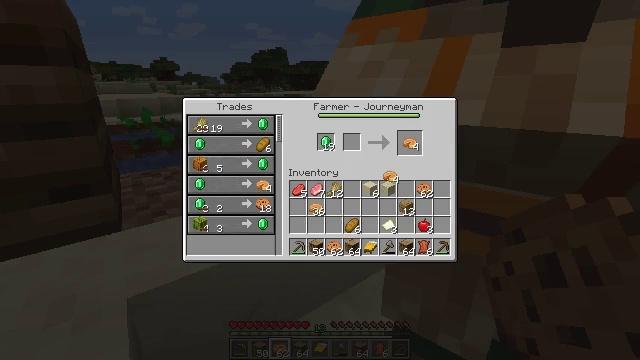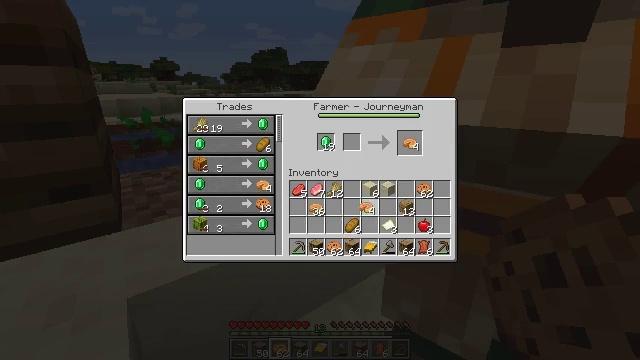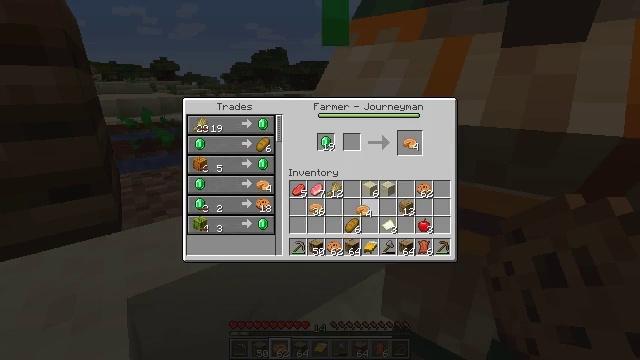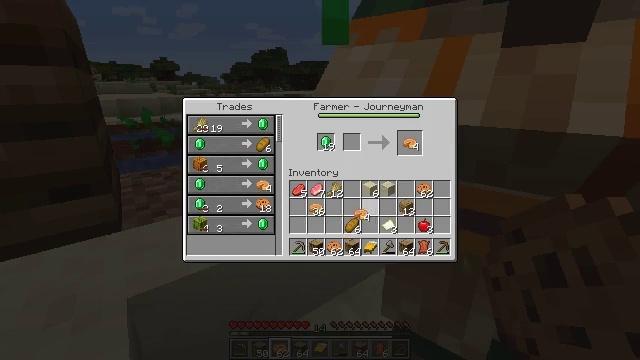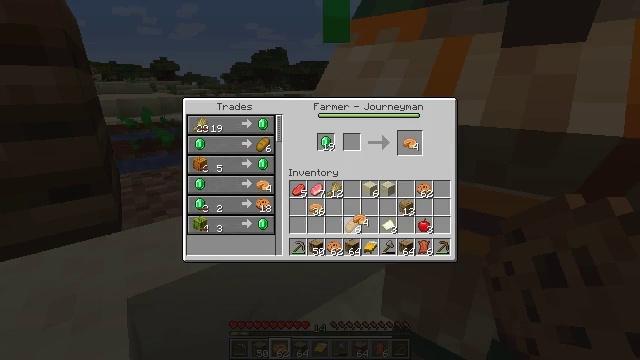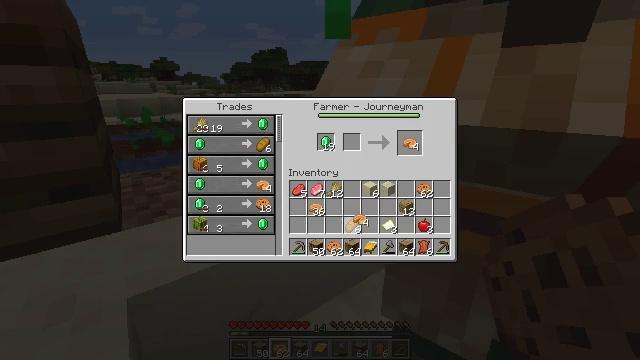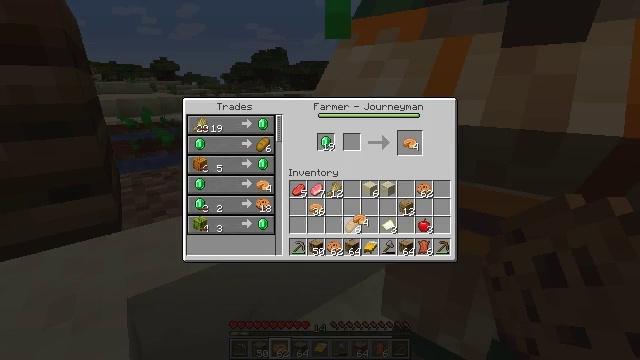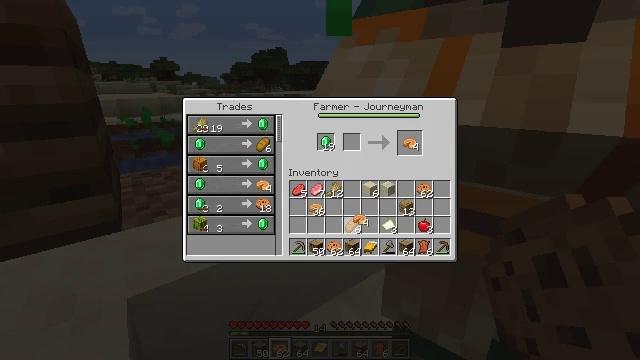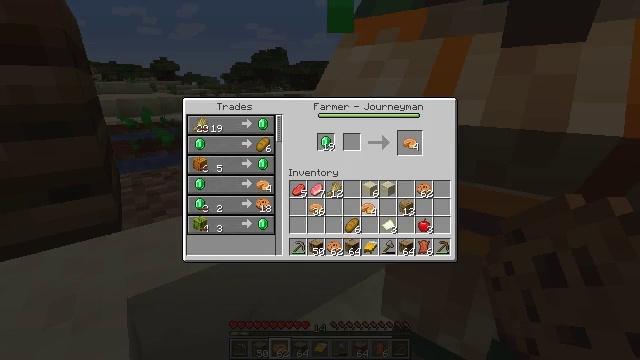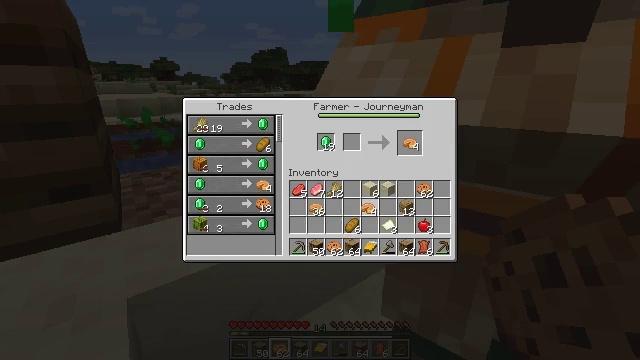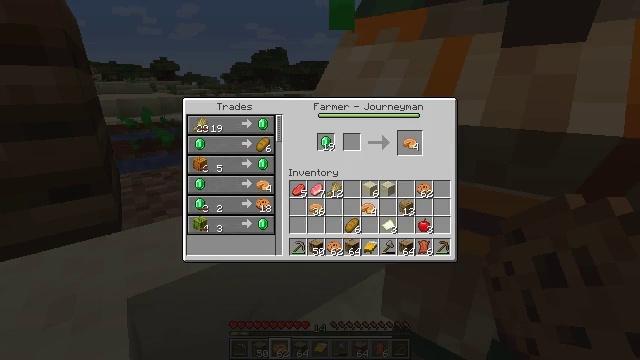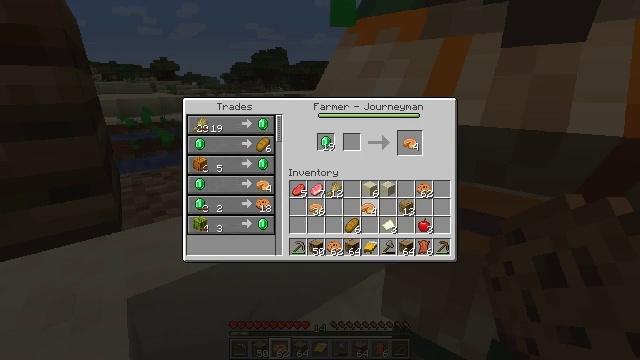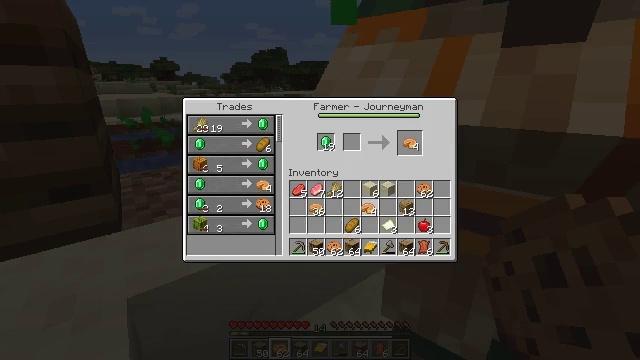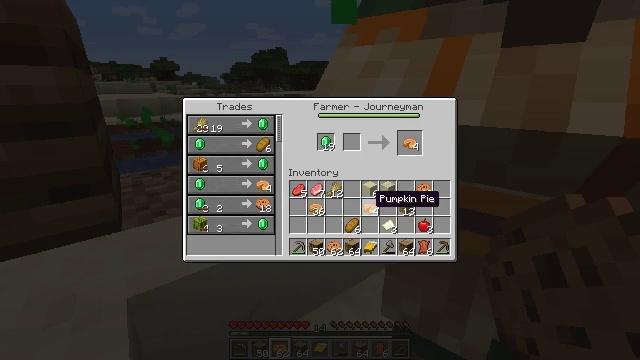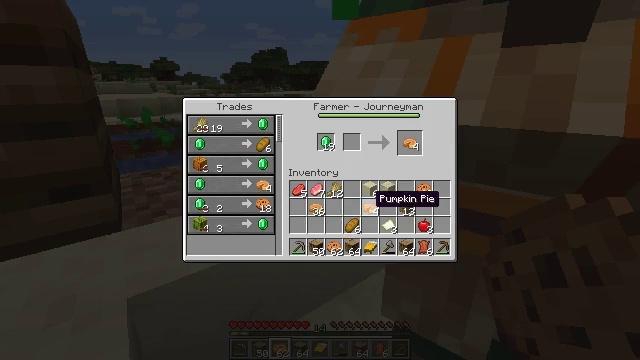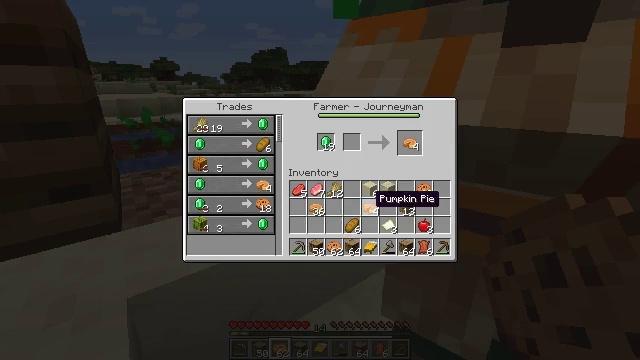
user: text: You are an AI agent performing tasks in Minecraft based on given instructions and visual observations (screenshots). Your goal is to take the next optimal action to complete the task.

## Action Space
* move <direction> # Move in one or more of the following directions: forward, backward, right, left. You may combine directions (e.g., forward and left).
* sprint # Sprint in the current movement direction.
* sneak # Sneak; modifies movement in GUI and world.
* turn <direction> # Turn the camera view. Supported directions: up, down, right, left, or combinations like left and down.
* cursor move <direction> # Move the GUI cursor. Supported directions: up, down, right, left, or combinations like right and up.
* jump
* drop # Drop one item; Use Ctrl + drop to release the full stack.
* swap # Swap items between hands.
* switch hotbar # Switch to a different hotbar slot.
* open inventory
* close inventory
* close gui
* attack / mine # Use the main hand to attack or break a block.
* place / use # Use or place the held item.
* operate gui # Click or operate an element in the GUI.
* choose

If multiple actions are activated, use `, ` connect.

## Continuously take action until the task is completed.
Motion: motion action
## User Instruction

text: Utilize the crafting table to craft a cake.
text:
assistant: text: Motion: cursor move left and down, open gui
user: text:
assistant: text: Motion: no_op
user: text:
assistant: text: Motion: no_op
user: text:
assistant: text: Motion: no_op
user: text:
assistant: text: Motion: no_op
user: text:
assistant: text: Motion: no_op
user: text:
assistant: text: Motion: no_op
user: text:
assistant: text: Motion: cursor move right and up
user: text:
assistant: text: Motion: no_op
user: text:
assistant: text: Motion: no_op
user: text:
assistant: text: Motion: operate gui
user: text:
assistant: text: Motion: operate gui
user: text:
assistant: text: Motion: no_op
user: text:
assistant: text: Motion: no_op
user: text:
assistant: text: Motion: no_op
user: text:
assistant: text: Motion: no_op
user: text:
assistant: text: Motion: no_op
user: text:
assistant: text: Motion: no_op
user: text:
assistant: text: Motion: cursor move left
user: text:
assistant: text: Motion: turn left and down, close gui
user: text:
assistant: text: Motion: move forward, turn left and down, jump
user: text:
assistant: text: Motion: move forward, turn left and down, jump
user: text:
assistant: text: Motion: move forward, turn left and down, jump
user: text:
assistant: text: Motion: move forward, turn down, jump
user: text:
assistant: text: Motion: turn right, jump
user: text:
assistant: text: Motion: turn right
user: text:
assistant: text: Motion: move left, turn right
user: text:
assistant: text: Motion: move left, turn right
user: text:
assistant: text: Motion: move left, turn right
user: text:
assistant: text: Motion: move left, turn right